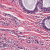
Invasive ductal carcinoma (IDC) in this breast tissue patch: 0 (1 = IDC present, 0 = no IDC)